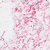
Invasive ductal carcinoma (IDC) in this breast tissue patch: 0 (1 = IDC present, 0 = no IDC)